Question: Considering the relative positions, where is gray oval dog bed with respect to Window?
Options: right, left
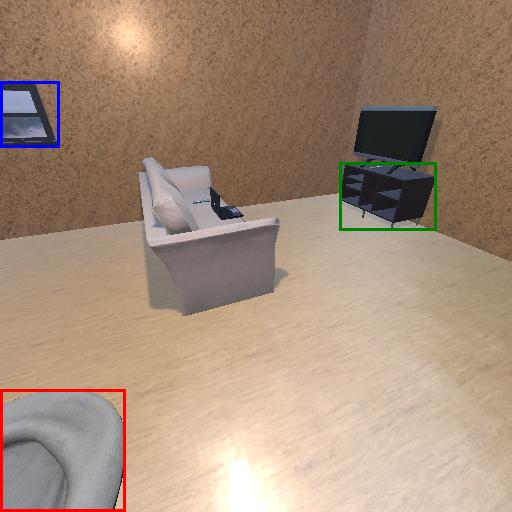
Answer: right